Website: home-depot
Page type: address-validator
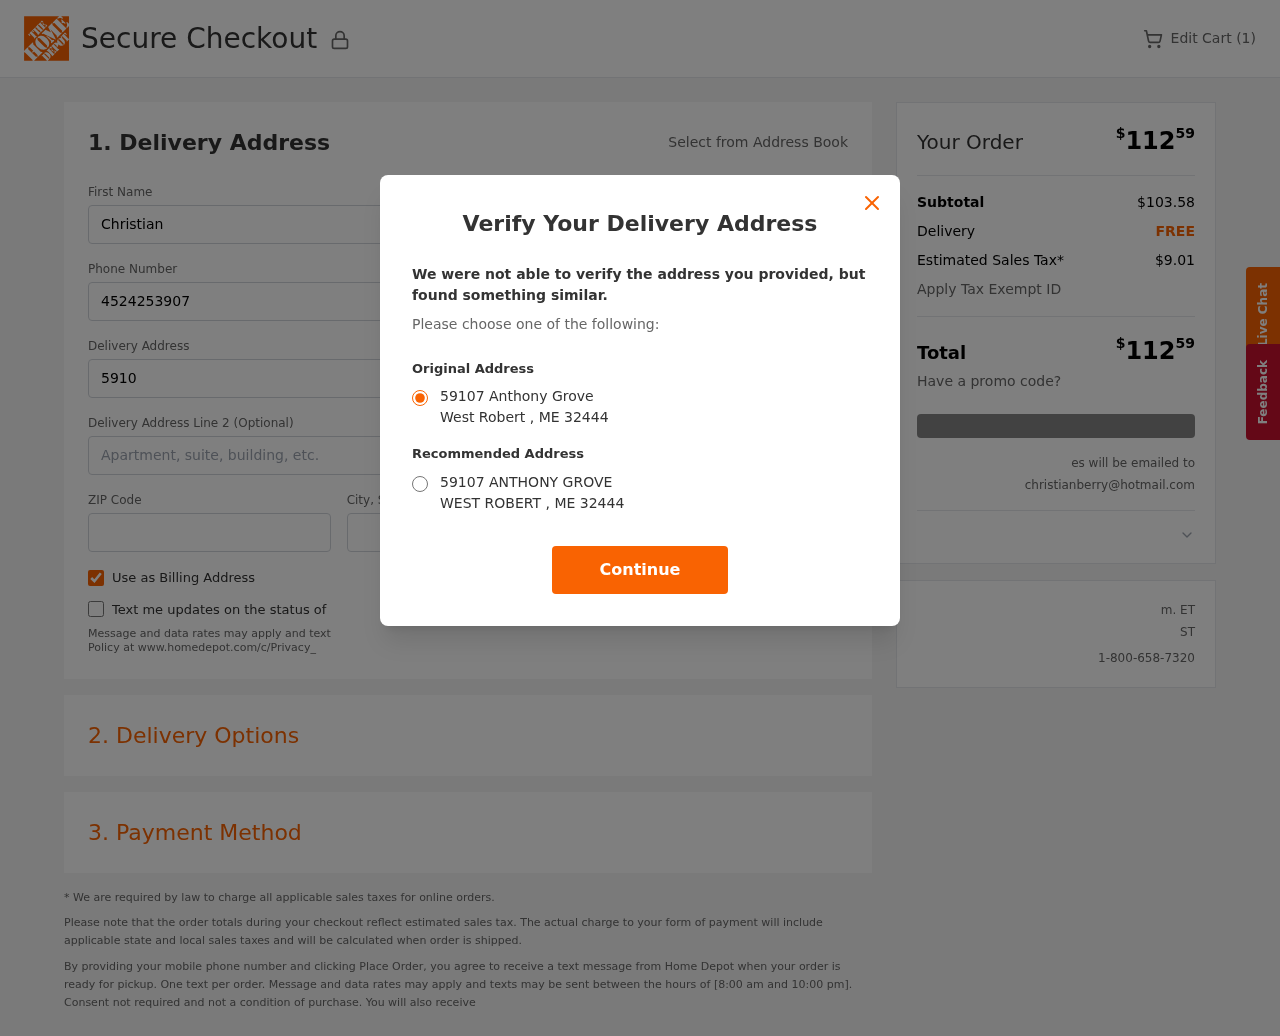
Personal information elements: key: PII_CITY
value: West Robert
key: PII_EMAIL
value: christianberry@hotmail.com
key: PII_POSTCODE
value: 32444
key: PII_STATE_ABBR
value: ME
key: PII_STREET
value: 59107 Anthony Grove
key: PII_FIRSTNAME
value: Christian
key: PII_LASTNAME
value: Berry
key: PII_PHONE
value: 4524253907
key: PII_CITY_STATE
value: West Robert, ME
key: PII_STREET_ALT
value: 59107 ANTHONY GROVE
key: PII_CITY_ALT
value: WEST ROBERT
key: PII_POSTCODE_FULL
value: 32444
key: PII_POSTCODE_NUMERIC
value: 32444
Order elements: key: ORDER_NUM_ITEMS
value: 1
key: ORDER_TOTAL
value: $11259
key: ORDER_SUBTOTAL
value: $103.58
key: ORDER_SHIPPING_COST
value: FREE
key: ORDER_TAX
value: $9.01